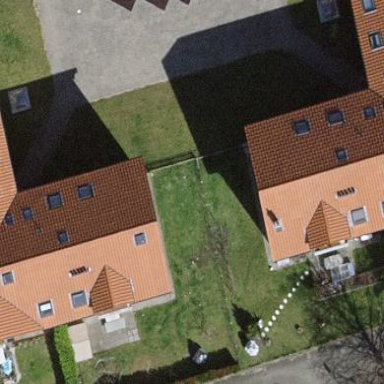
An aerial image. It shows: Residential garden.